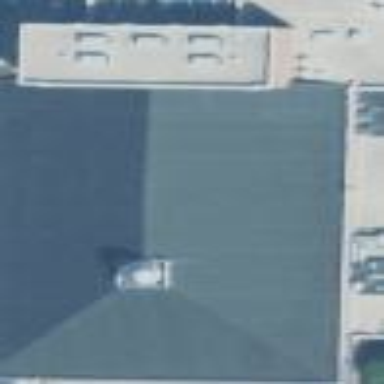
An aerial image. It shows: Retail building painted in white.